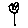
Label: flower